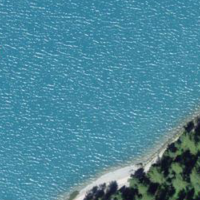
EUNIS habitat code: 14
Species observed at this site:
Lonicera caerulea